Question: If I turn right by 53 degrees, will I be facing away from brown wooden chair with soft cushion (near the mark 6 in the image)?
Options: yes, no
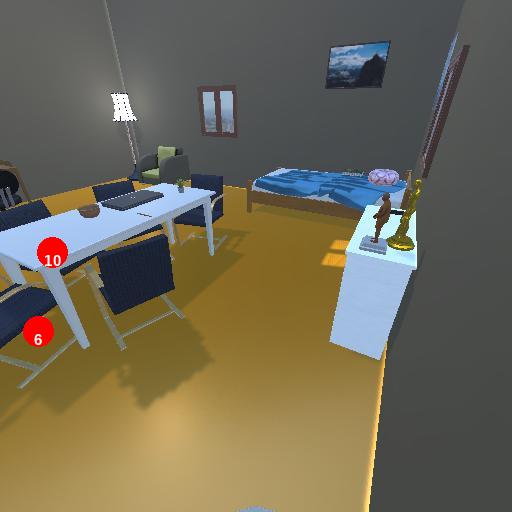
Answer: yes